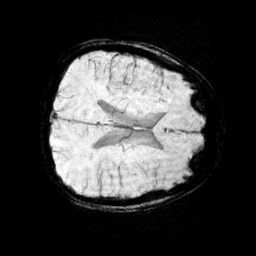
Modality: minIP
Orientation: axial
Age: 11
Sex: male
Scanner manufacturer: siemens
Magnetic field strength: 3 T
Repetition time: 0.027 s
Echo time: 0.02 s